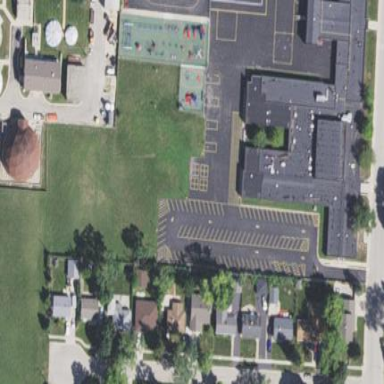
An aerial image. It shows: School.